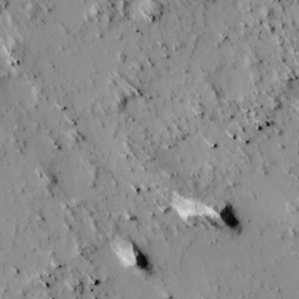
Label: non_frost